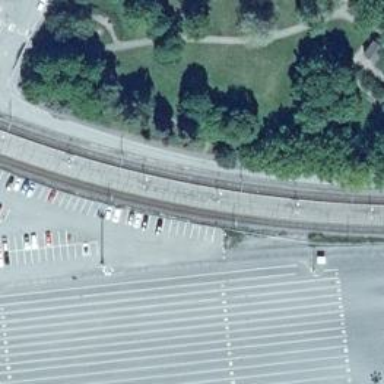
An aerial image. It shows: Platform edge at railway station.